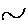
Label: zigzag